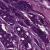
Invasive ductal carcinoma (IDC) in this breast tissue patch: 1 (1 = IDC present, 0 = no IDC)